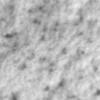
Label: no_change